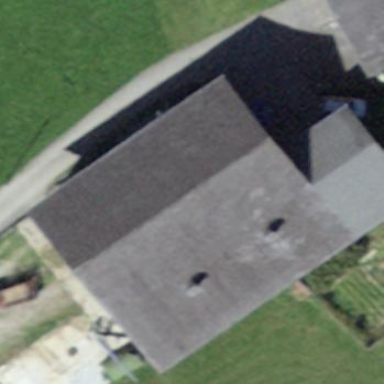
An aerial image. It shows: Rural barn.